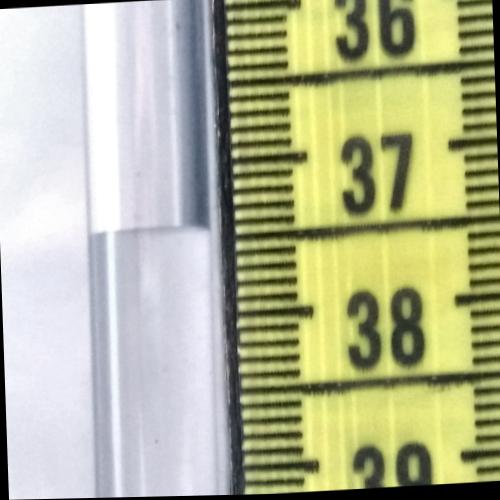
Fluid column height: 37.4 cm